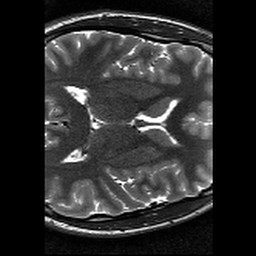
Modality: T2w
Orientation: axial
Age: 22
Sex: female
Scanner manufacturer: siemens
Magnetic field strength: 3 T
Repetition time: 11.39 s
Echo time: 0.09 s